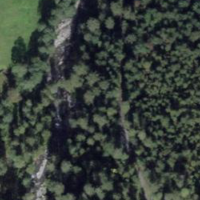
EUNIS habitat code: 43
Species observed at this site:
Myosotis scorpioides
Lysimachia nemorum
Vaccinium myrtillus
Cicerbita alpina
Vaccinium vitis-idaea
Celastrina argiolus
Astrantia major
Erithacus rubecula
Epipactis atrorubens
Fragaria vesca
Corvus corax
Periparus ater
Viola riviniana
Lophophanes cristatus
Troglodytes troglodytes
Pyrrhula pyrrhula
Dactylorhiza maculata
Turdus merula
Ranunculus platanifolius
Melitaea diamina
Geum rivale
Prunella vulgaris
Pyrrhocorax graculus
Saxifraga rotundifolia
Bufo bufo
Gymnadenia conopsea
Phylloscopus collybita
Rubus saxatilis
Geranium robertianum
Ranunculus lanuginosus
Nucifraga caryocatactes
Equisetum palustre
Phyteuma orbiculare
Briza media
Heracleum sphondylium
Fringilla coelebs
Felis catus
Anthocharis cardamines
Platanthera bifolia
Pimpinella major
Centaurea scabiosa
Plantago lanceolata
Polystichum lonchitis
Plantago media
Rumex acetosa
Neottia ovata
Lonicera caerulea
Rosa pendulina